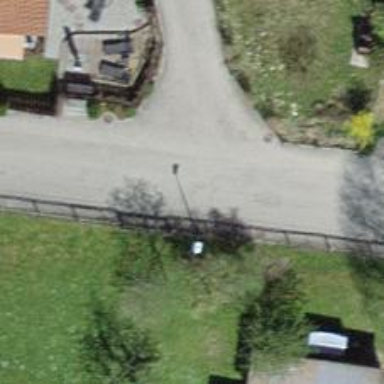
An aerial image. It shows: Asphalt road in residential area.